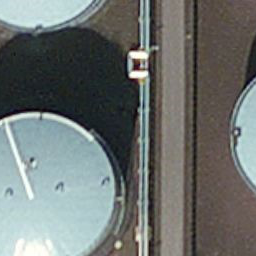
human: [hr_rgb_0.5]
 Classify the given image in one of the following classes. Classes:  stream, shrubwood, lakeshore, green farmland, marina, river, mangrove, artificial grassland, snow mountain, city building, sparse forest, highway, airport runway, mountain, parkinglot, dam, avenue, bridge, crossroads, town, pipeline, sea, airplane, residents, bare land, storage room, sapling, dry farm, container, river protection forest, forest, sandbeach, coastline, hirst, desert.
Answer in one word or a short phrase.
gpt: storage room